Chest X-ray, PA view. Patient: 50 years old, sex M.
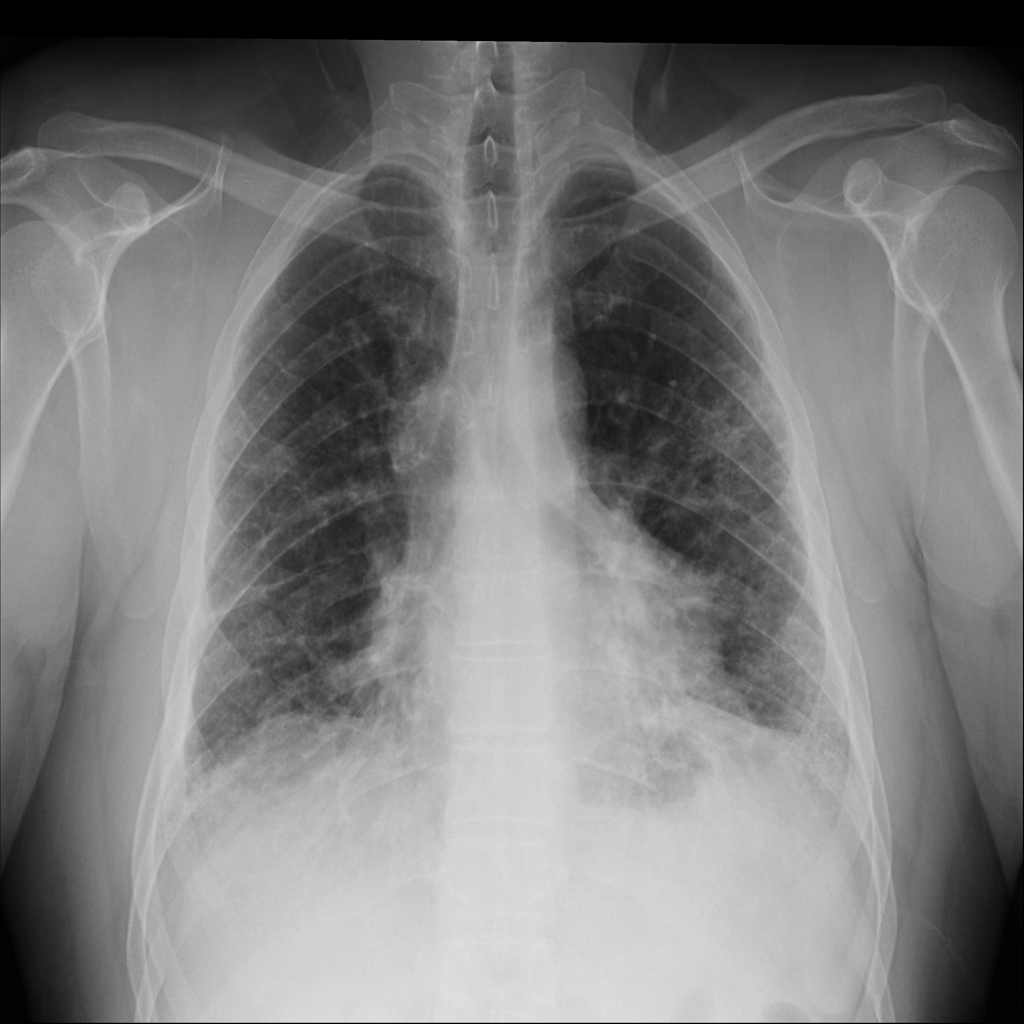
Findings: Fibrosis